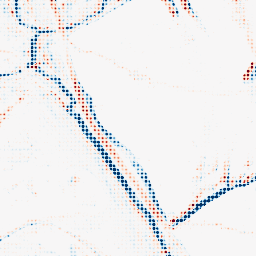
Category: morphological
Decomposition family: morphological_rect
Decomposition parameters: operation: average
width: 10
height: 5
Upsampling method: sinc_hamming
Upsampling parameters: scale: 8
kernel_size: 4
Upsampling scale: 8